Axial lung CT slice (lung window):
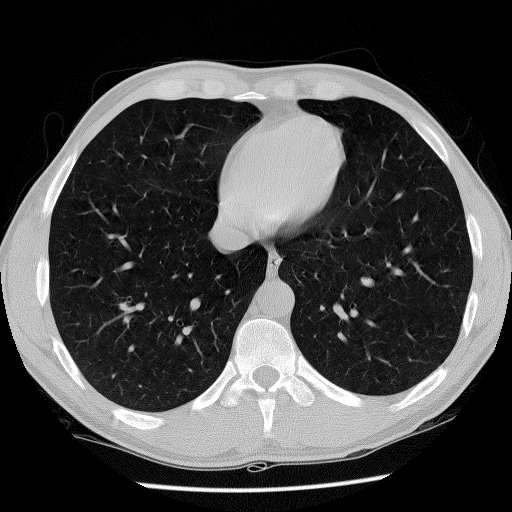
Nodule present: no